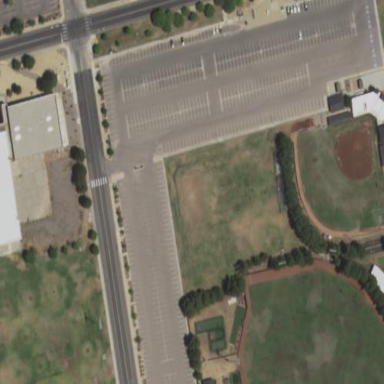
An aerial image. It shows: Parking area.